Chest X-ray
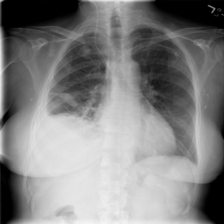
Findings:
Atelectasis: negative
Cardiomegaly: negative
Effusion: negative
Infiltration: negative
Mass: negative
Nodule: negative
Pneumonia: negative
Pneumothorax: negative
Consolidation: negative
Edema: negative
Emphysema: negative
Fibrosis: negative
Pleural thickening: positive
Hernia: negative